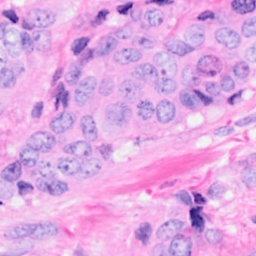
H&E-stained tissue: Breast